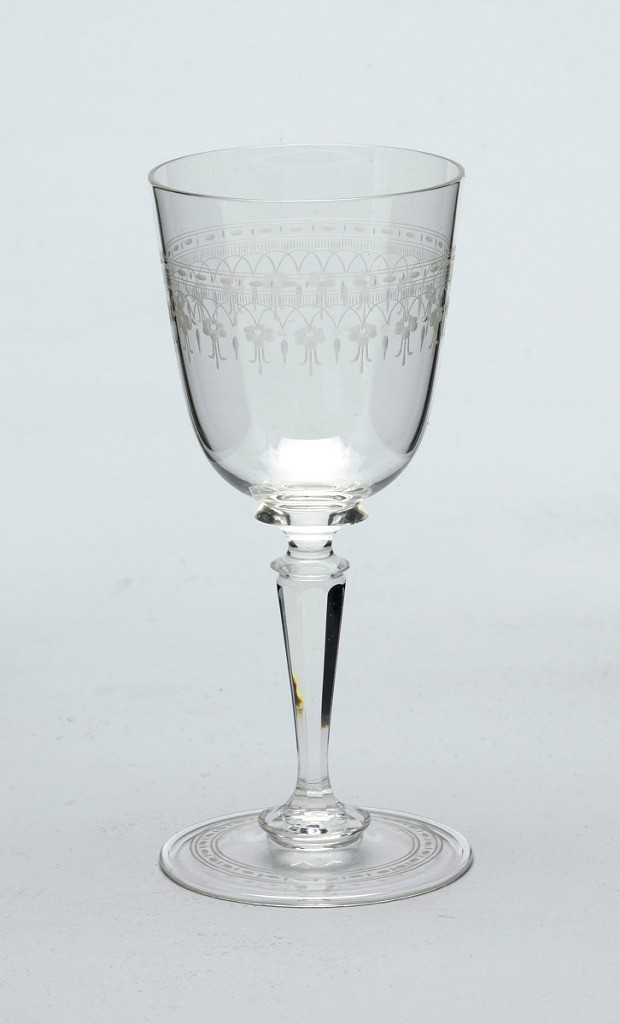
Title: No. 168
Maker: Ludwig Lobmeyr, Austrian, 1829 - 1917
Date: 1871
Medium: Mouth-blown crystal, facet-cut and polished
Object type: Sherry glass
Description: Mouth-blown crystal, partly facet-cut and polished, with a dainty floral engraved border